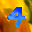
Label: 4